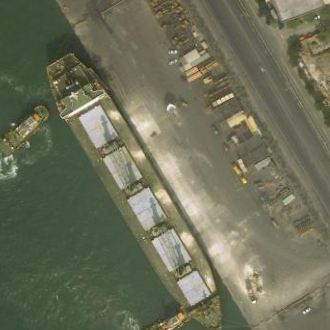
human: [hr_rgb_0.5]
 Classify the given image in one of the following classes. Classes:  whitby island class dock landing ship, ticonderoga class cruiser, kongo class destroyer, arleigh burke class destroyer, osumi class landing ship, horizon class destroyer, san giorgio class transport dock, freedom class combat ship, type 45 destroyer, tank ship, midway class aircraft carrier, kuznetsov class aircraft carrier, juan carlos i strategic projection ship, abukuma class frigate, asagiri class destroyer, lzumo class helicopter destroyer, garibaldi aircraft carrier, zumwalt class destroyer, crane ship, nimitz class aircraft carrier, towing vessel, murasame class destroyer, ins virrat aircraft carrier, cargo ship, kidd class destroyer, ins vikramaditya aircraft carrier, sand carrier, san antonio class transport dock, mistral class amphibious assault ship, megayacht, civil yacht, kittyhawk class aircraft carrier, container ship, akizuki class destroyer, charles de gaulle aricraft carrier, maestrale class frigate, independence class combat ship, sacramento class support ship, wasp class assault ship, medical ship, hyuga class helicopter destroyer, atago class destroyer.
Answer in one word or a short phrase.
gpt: Cargo ship